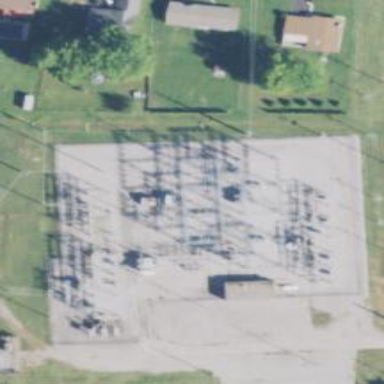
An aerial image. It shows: Switch used for power control.